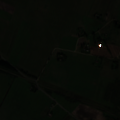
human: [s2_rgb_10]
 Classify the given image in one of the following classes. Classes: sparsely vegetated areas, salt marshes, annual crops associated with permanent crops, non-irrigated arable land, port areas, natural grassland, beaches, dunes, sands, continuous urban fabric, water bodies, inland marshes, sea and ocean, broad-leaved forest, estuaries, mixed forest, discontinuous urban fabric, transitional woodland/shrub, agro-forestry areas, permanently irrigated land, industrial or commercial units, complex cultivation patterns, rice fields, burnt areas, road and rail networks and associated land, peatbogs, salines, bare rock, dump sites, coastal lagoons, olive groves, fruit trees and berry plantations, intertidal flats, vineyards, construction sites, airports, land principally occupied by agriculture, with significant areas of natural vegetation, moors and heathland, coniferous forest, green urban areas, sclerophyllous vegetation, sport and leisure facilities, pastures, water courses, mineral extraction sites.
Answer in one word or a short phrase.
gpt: non-irrigated arable land, pastures, complex cultivation patterns